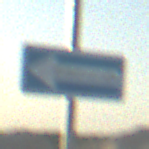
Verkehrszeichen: EinbahnstrasseLinksweisend
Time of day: SunriseSunset
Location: Outdoor (Beach)
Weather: Clear
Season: NotSpecified
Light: Natural